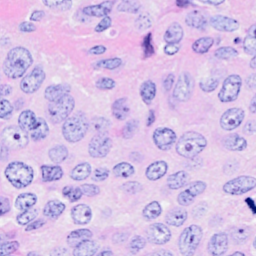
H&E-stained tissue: Breast